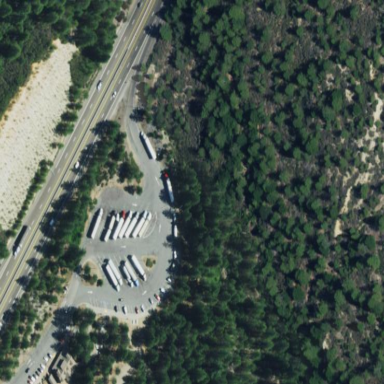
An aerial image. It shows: Rest area along the road with picnic tables.